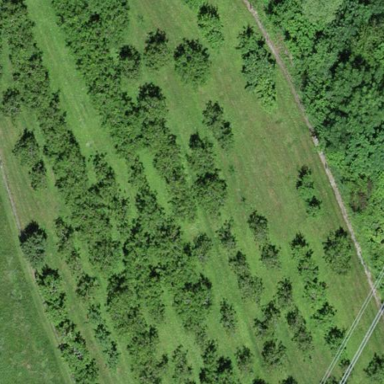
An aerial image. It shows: Orchard.